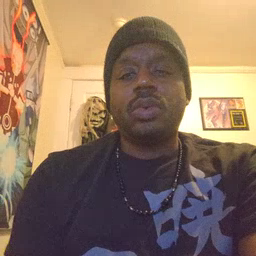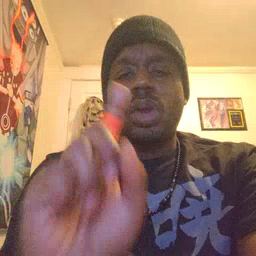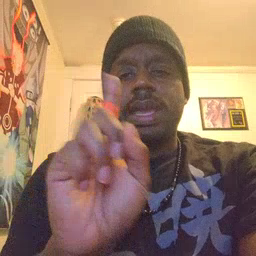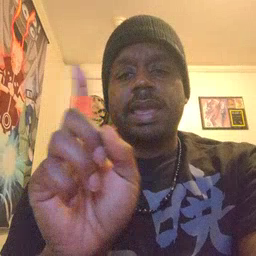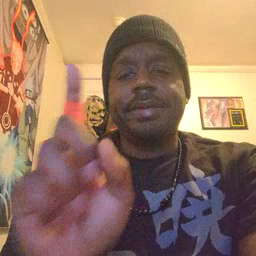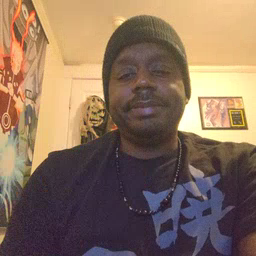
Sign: where